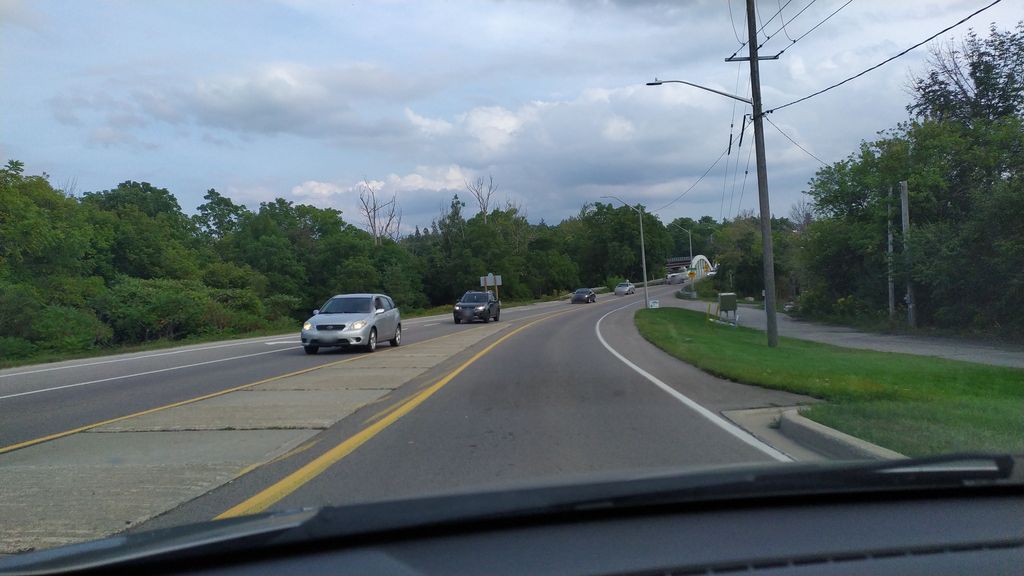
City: kitchener-waterloo